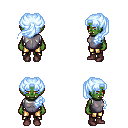
a pixel art fantasy rpg character, female body template, orc, green skin, steel chest armor, gold greaves, white cyan princess hairstyle, maroon shoes, four views (front, back, left, right), 2x2 character sprite sheet, small pixel art, hard edges, no anti-aliasing